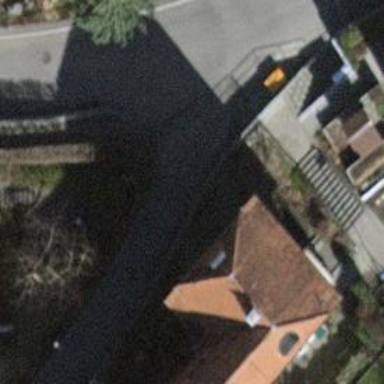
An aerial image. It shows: Road with steps.